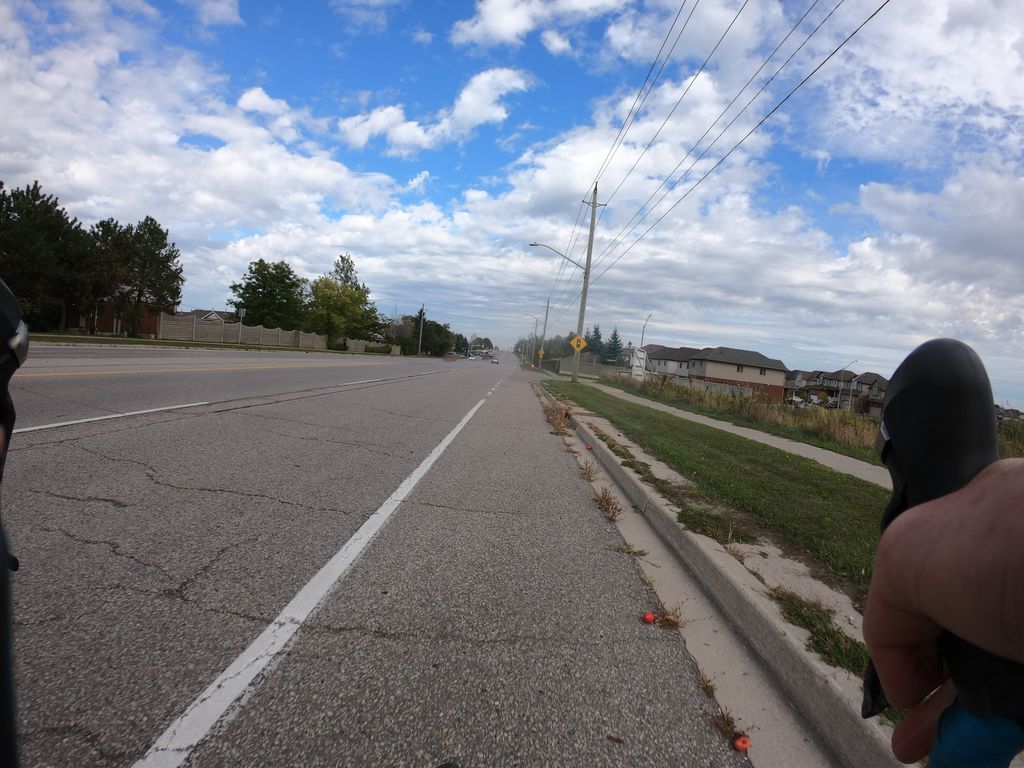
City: kitchener-waterloo